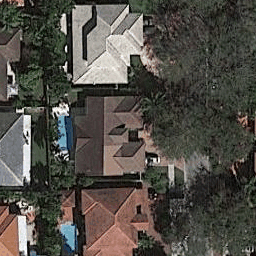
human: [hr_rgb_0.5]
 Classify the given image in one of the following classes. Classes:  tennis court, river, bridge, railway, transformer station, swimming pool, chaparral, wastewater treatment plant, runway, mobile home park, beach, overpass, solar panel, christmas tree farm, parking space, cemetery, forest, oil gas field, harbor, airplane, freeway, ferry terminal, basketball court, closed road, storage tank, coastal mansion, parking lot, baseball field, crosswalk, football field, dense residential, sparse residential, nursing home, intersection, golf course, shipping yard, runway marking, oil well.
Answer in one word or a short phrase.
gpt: coastal mansion